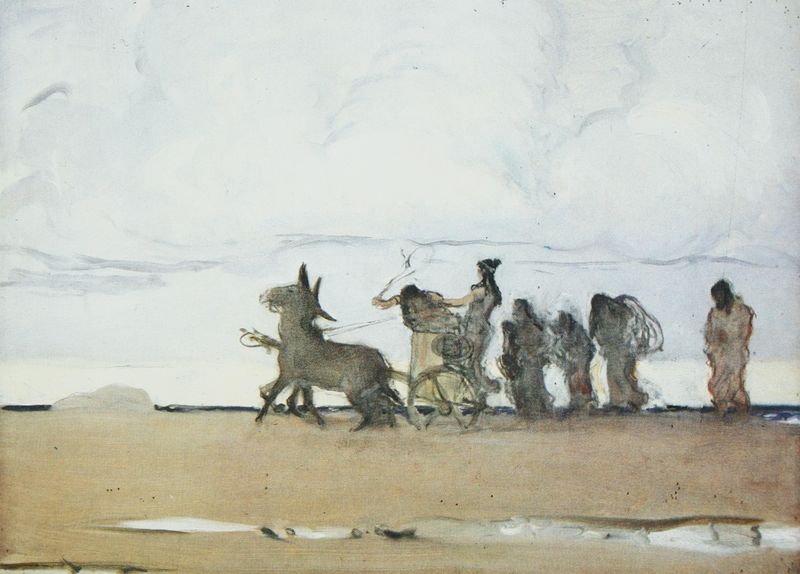
Titel: Odysseus und Nausikaa
Künstler: Valentin Alexandrowitsch Serow
Standort: St. Petersburg
Institution: Russisches Museum
Schlagwörter: blau, dunkel, gemälde, himmel, mann, meer, wasser, weiß, wolken, aquarell, frauen, landschaft, menschen, ocker, sand, ufer, braun, frau, grau, hell, männer, schwarz, zeichnung, tier, weg, beige, malerei, diener, stehen, stein, trauer, spiegel, öl, ferne, horizont, spiegelung, weite, gewässer, wasserspiegelung, boden, drei, ohren, esel, karren, pferd, pferde, reiter, räder, bewölkt, mähne, zügel, küste, pfütze, strand, gepäck, trocken, fels, wüste, zug, wasserfarbe, kutsche, speichen, rad, wagen, gefolge, men, people, women, hair, lady, painting, woman, stimmung, ölfarbe, gestalt, karawane, pfützen, wolkig, peitsche, deichsel, gestalten, sandfarben, ehepaar, verschwommen, götter, gefangene, greek, horses, man, sky, amazone, amazonen, water, griechenland, ackerbau, sklavin, spanish, achse, herrscherin, road, streitwagen, pferdegespann, gespann, träger, sklaven, rennwagen, kriegerin, ägypten, ägypter, day, human, cart, aquarel, indianer, animal, tross, gefährt, horse, chariot, anitke, wasserlache, riding, zecihnung, folgen, desert, schwazr, humans, whip, race, streitwaagen, cleopatra, jkl, kleopatr, rennwaagen, renwagen, siloutetten, xena, antreiben, donkey, prisoner, #frau, r, gesel, c, servents